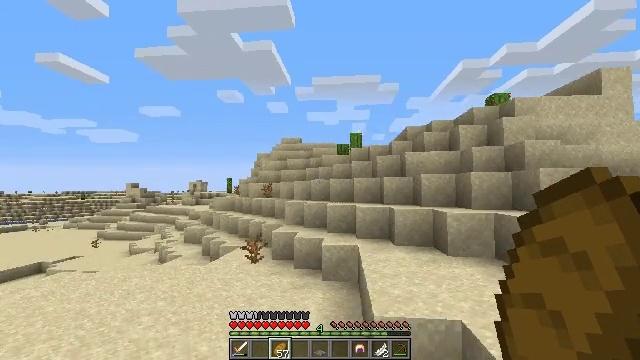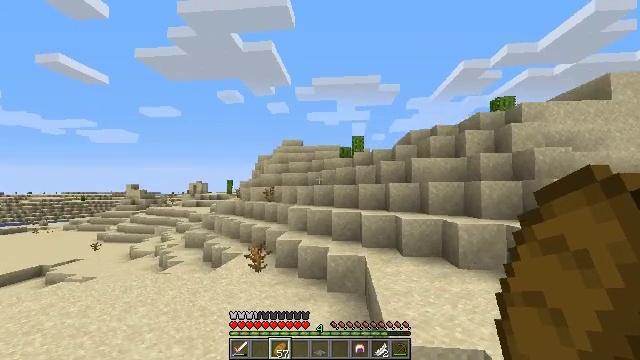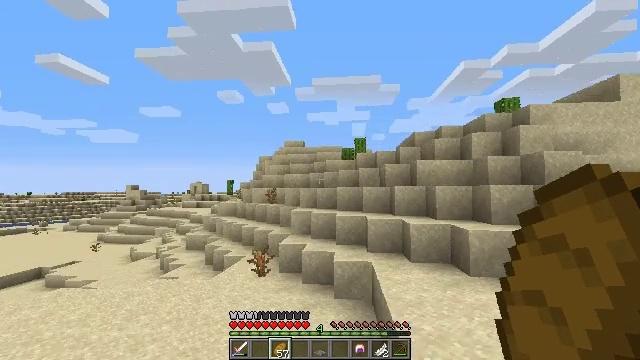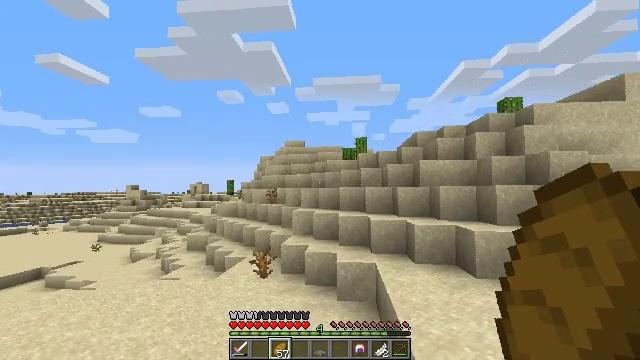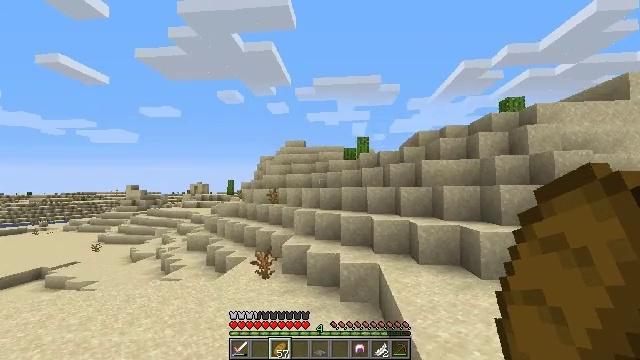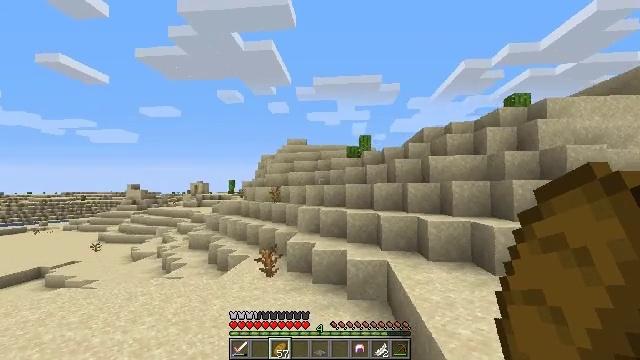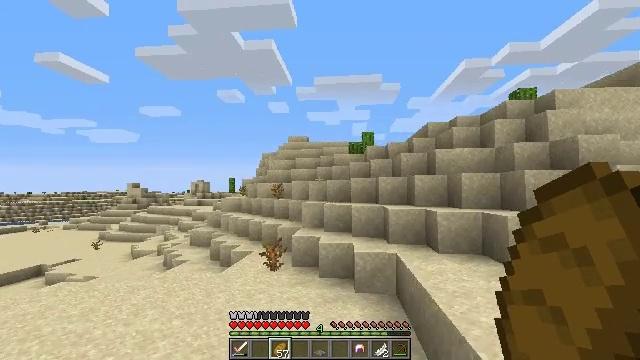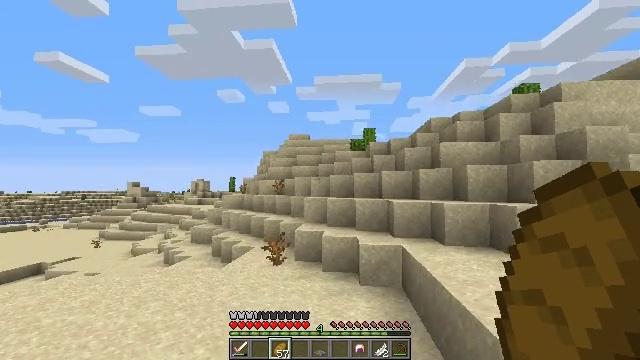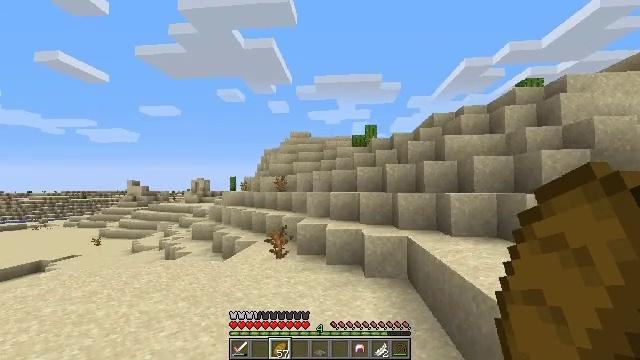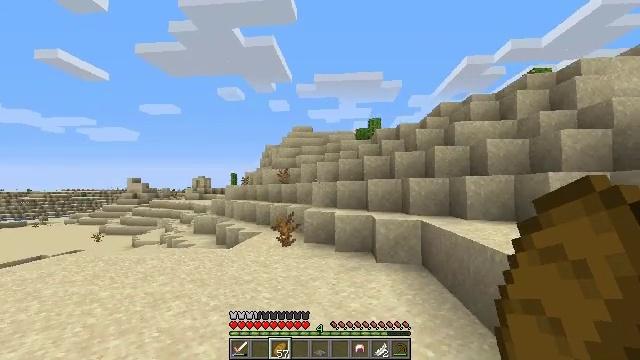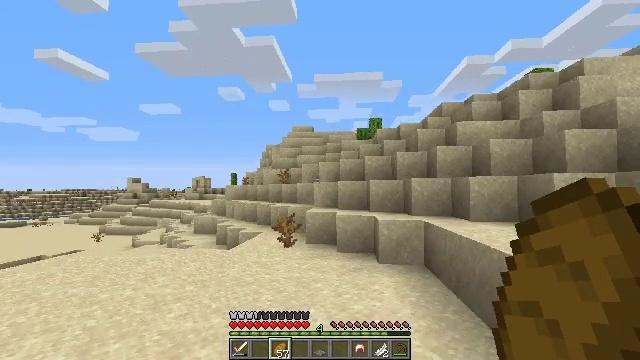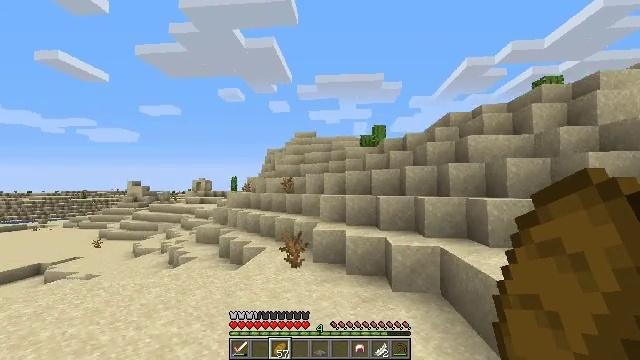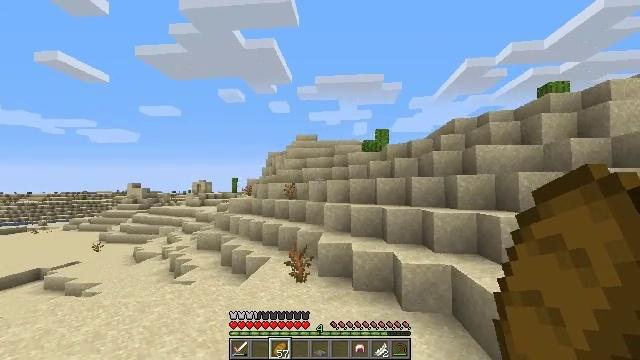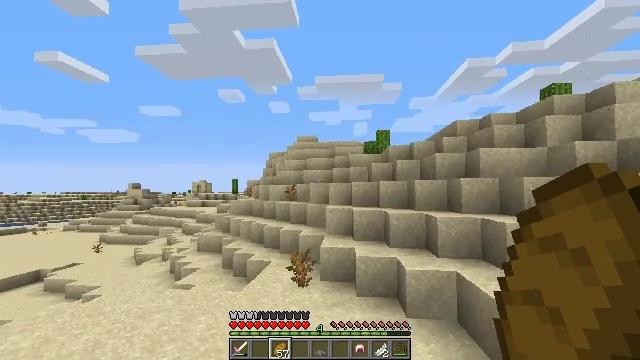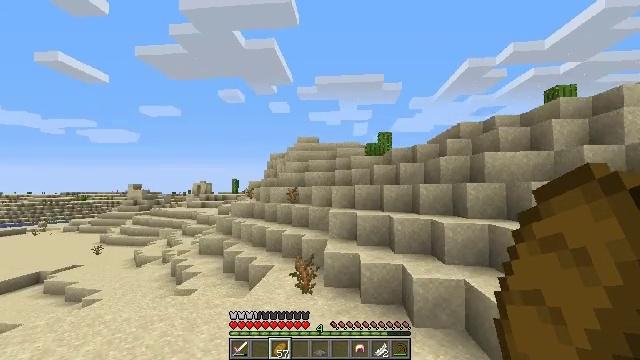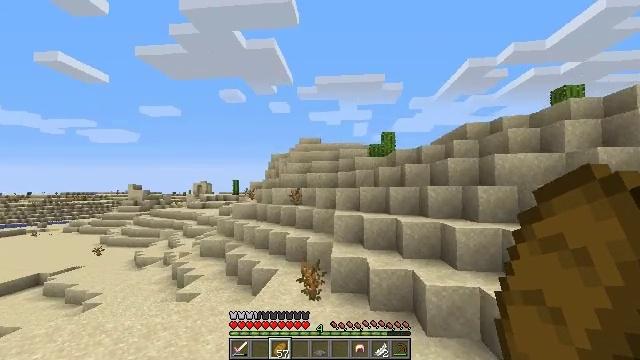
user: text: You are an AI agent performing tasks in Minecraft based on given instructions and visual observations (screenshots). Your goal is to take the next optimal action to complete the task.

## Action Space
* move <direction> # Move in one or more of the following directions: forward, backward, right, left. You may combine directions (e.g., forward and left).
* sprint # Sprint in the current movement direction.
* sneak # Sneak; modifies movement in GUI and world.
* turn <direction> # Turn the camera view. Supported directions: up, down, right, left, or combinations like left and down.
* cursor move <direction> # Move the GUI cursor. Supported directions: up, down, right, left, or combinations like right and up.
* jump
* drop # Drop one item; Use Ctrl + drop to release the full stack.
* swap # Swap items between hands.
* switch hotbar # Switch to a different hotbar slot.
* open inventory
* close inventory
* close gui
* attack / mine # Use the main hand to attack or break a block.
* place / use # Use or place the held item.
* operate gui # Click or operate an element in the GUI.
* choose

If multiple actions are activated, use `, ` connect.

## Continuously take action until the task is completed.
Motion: motion action
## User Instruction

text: Collect the cactus block.
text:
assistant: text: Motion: move forward and move left, jump
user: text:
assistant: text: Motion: move forward and move left, jump
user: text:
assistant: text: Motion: move forward and move left, jump
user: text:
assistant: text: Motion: move forward and move left, jump
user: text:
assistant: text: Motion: move forward and move left, jump
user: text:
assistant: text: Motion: move forward and move left, jump
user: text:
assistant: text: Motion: move forward and move left, jump
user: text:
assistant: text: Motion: move forward and move left, jump
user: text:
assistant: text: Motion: move forward and move left, jump
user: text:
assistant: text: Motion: move forward and move left, jump
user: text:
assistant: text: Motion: move forward and move left, jump
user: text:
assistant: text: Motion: move forward and move left, jump
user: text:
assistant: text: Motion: move forward and move left, jump
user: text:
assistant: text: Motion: move forward and move left, jump
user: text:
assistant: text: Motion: move forward and move left, jump
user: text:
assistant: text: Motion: move forward and move left, jump
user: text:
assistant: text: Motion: move forward and move left, jump
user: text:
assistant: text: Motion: move forward and move left, jump
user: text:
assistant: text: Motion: move forward and move left, jump
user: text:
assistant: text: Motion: move forward and move left, jump
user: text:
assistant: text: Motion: move forward and move left, jump
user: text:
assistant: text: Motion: move forward and move left, jump
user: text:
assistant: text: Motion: move forward and move left, jump
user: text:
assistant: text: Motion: move forward and move left, jump
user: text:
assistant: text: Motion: move forward and move left
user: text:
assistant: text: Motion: move forward and move left
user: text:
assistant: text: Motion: move forward and move left
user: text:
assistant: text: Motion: move forward and move left
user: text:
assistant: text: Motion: move forward and move left
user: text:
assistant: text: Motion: move forward and move left